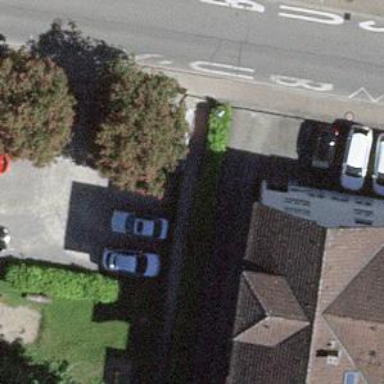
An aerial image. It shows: Parking area with surface.